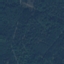
Land use / land cover: Forest